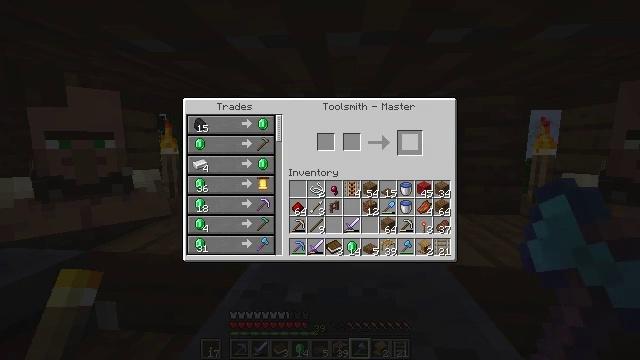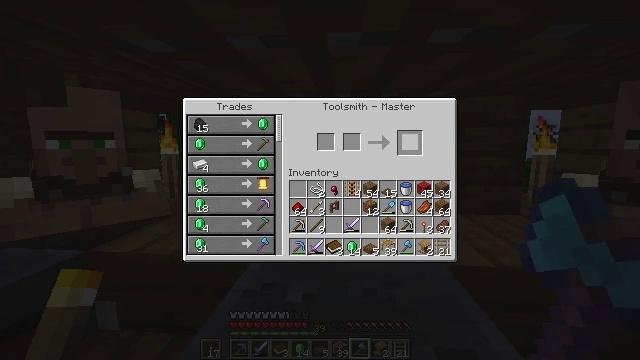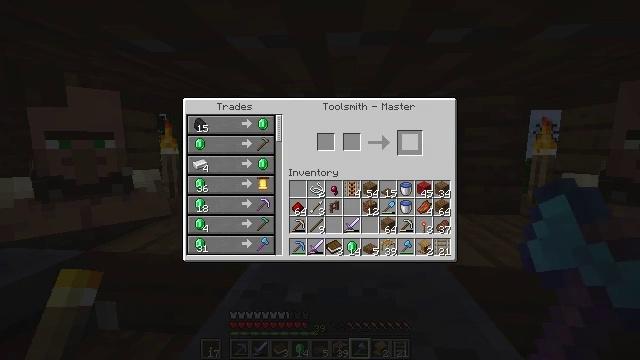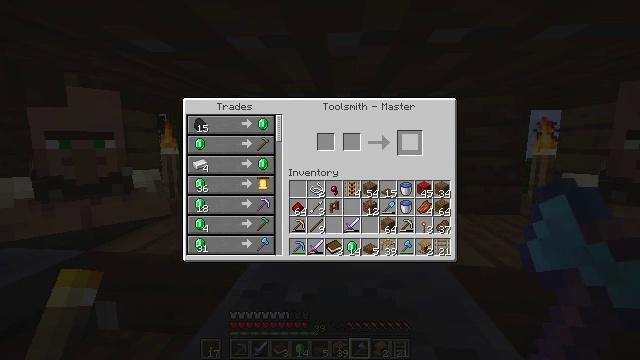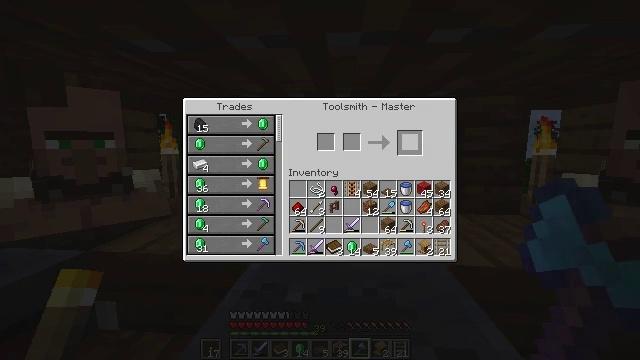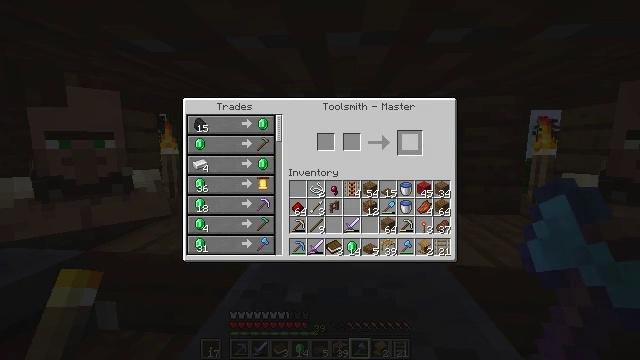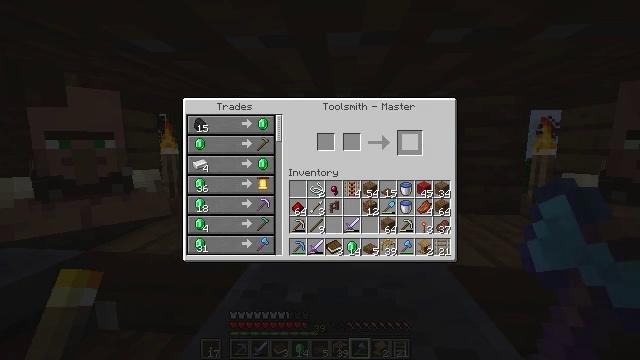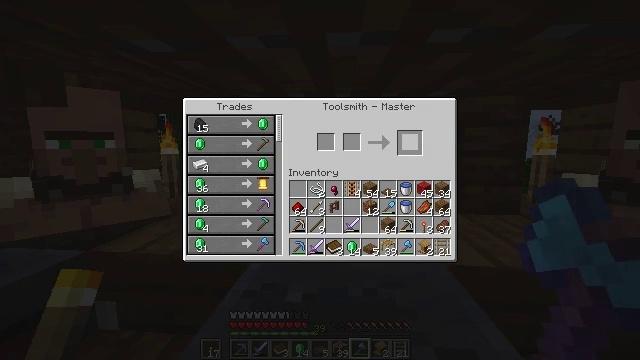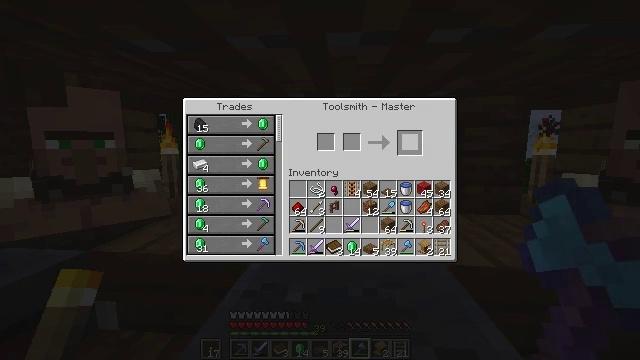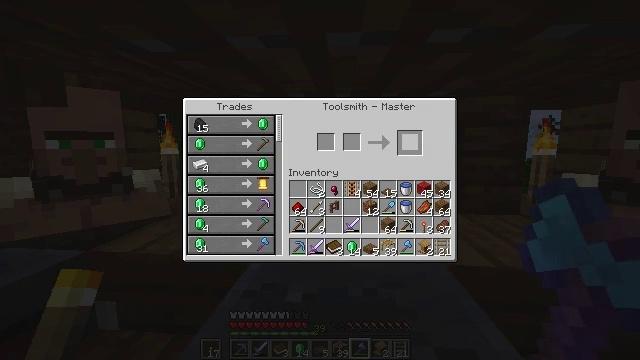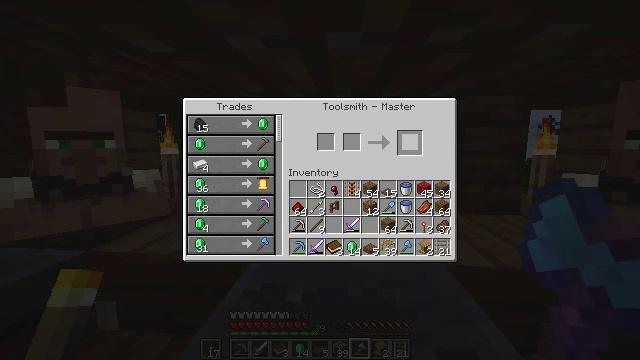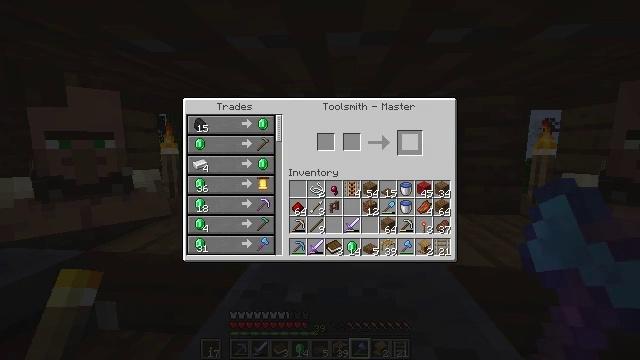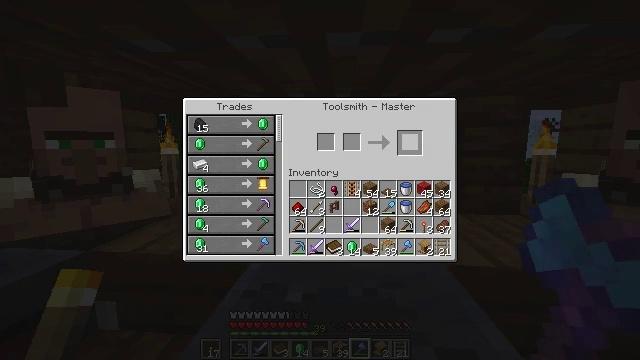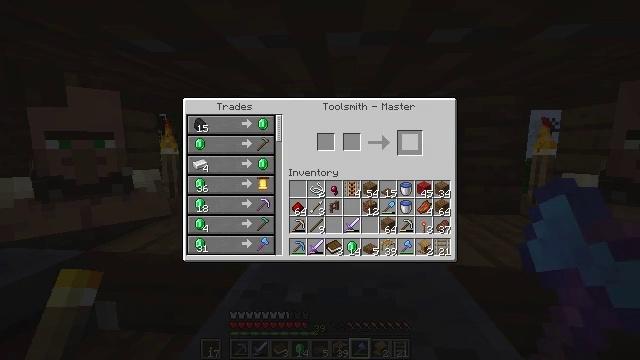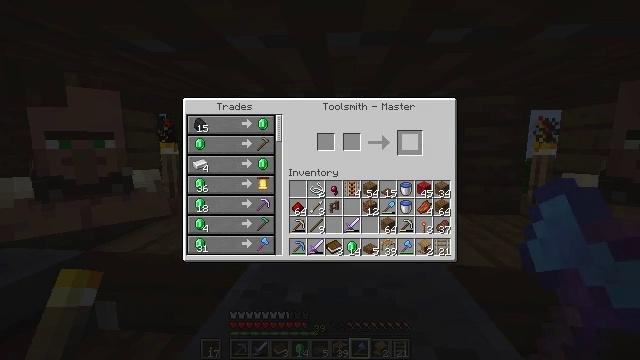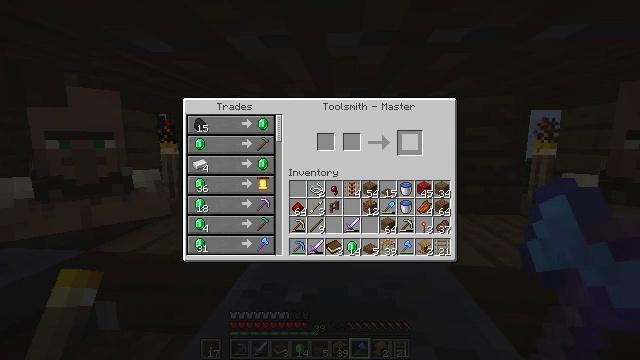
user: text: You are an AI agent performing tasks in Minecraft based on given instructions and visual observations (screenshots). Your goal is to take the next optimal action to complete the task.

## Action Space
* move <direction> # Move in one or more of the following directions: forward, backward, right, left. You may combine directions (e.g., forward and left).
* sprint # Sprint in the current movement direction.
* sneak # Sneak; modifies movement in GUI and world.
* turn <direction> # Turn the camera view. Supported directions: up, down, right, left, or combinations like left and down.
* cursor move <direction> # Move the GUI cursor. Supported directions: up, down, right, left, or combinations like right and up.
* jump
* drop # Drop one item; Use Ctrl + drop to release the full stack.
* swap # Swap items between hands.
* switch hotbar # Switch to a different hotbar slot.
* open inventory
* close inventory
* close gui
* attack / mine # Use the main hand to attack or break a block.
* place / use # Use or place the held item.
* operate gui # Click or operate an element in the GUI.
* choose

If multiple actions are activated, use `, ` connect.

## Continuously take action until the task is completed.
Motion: motion action
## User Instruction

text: Break the spruce slab from a structure.
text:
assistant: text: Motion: no_op
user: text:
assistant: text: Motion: no_op
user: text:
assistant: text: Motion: no_op
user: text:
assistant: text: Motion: no_op
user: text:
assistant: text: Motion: no_op
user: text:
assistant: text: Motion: no_op
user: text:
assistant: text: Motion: no_op
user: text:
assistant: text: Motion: no_op
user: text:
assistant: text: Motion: no_op
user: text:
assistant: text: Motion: no_op
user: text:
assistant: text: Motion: no_op
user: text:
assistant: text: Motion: no_op
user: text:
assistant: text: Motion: no_op
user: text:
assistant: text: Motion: no_op
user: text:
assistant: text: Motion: no_op
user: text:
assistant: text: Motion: no_op
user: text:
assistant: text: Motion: no_op
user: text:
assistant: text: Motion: no_op
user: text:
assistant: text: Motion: no_op
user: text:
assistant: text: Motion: no_op
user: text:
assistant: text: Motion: no_op
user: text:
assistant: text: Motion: no_op
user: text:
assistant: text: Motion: no_op
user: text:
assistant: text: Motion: no_op
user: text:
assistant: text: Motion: no_op
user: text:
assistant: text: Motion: no_op
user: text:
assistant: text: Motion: no_op
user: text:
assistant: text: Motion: no_op
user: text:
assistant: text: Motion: no_op
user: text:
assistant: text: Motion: no_op